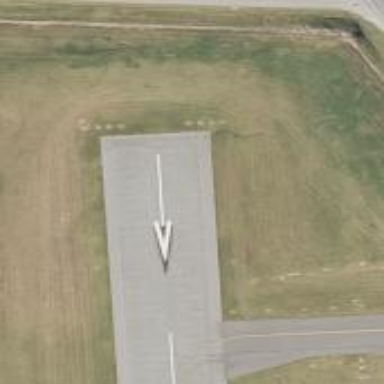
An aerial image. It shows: Asphalt runway at the airport.